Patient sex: M
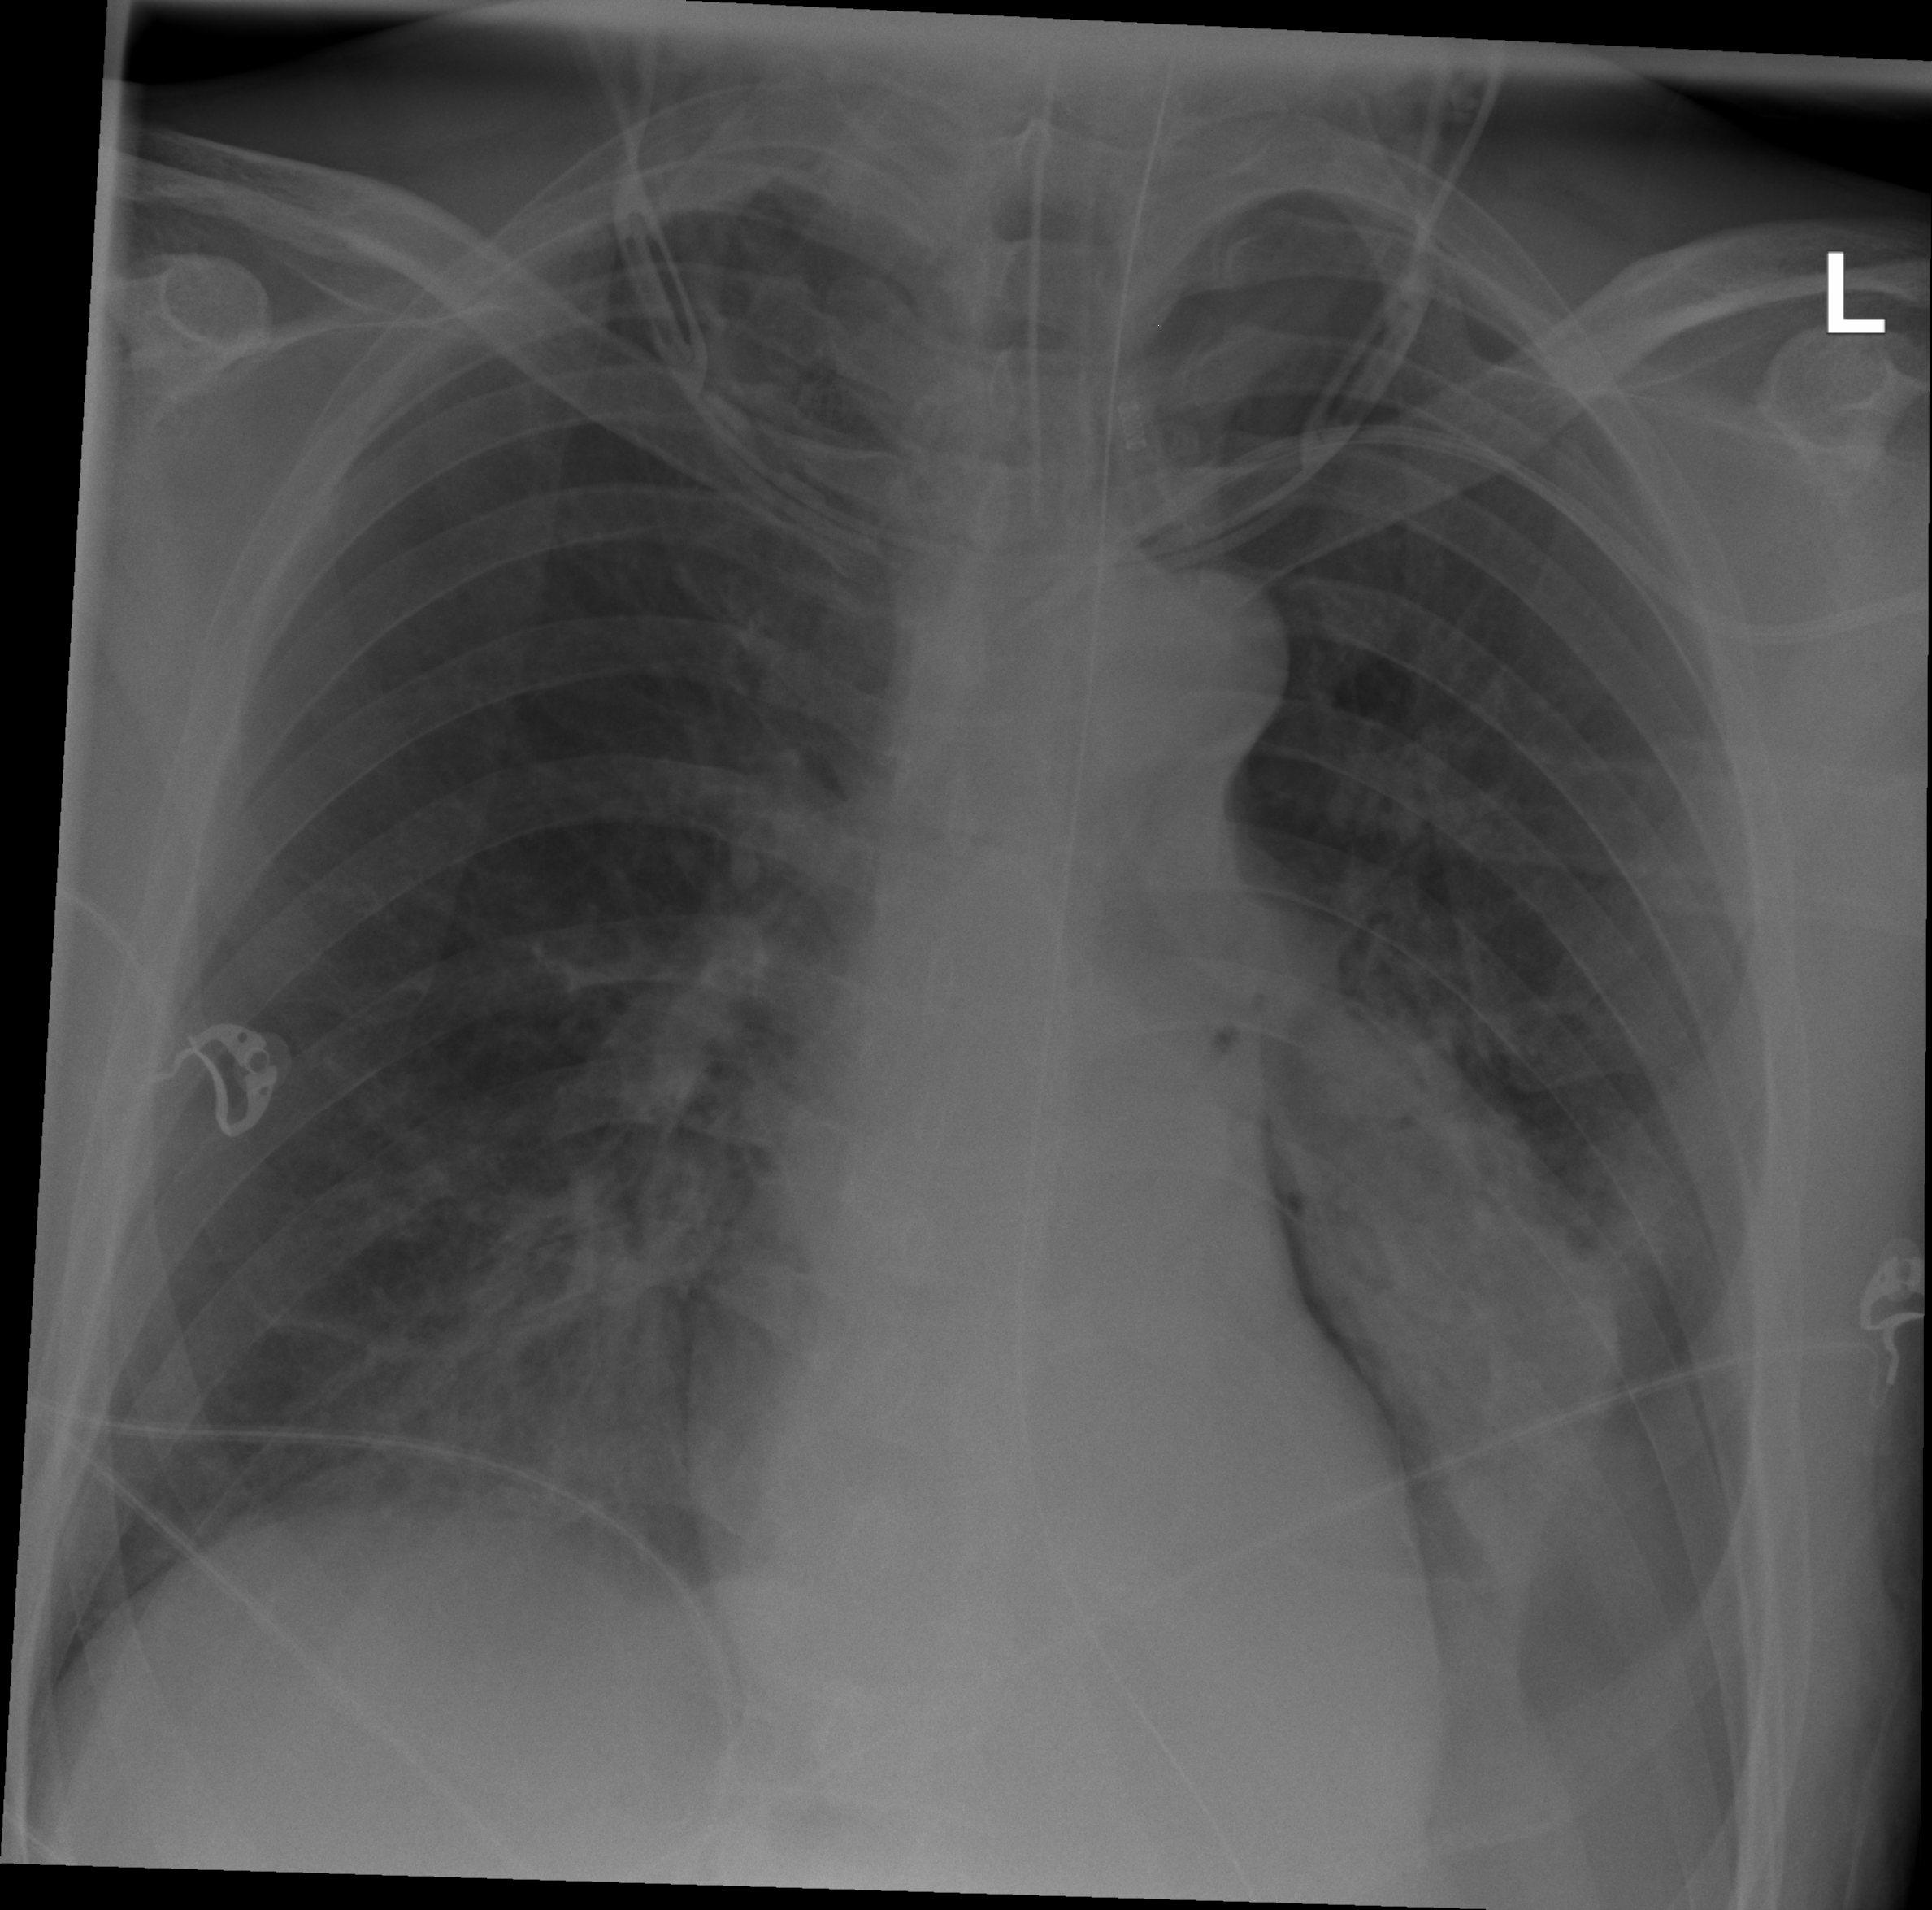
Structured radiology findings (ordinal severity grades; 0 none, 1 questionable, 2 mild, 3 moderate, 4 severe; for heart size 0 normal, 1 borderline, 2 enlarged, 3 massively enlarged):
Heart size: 0
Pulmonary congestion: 0
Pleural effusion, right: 0
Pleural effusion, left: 2
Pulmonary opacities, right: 0
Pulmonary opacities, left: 4
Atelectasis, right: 2
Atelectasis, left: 4